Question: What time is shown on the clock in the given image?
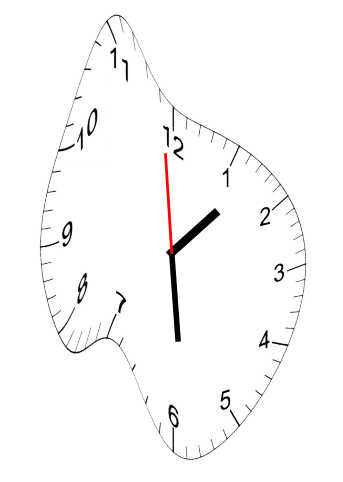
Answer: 01:28:59